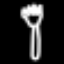
Label: fork